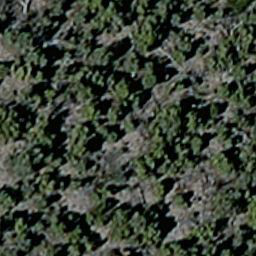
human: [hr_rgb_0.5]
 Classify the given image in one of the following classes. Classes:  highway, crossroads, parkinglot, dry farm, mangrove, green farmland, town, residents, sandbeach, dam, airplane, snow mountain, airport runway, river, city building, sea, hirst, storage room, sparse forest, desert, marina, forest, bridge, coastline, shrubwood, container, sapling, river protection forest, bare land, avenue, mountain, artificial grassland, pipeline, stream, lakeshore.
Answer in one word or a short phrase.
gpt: sparse forest